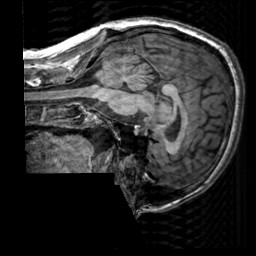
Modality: T1w
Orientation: sagittal
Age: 30
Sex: male
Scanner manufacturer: siemens
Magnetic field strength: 3 T
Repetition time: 2.3 s
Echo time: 0.00303 s